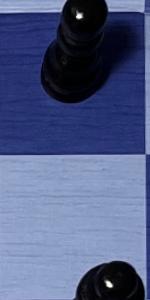
Label: Empty